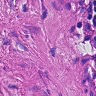
Metastatic tissue present: no